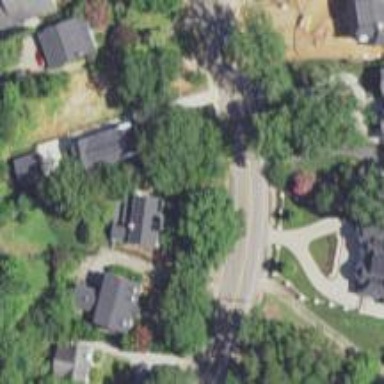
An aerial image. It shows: Residential area within neighborhood.